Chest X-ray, AP view. Patient: 9 years old, sex M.
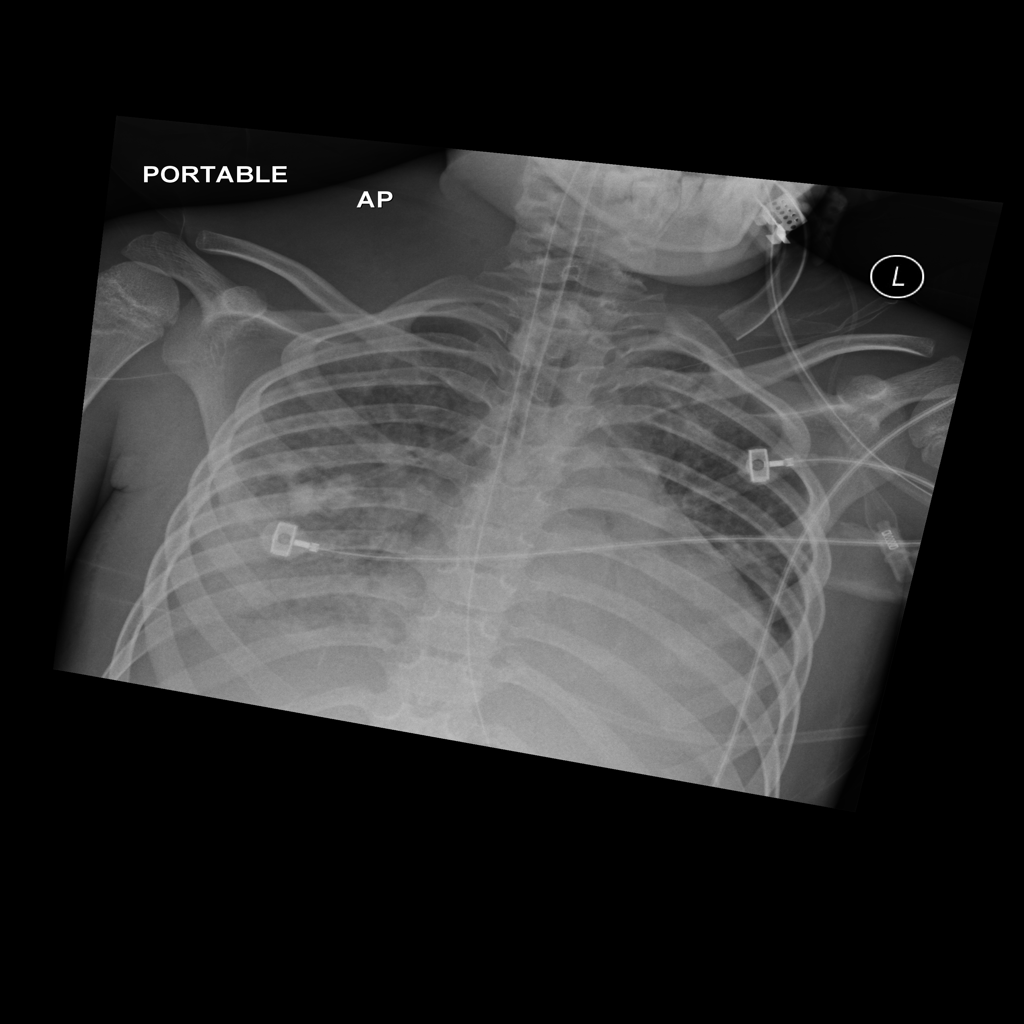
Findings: Atelectasis, Consolidation, Pneumonia